Field crop: tomato
Growth stage: 2
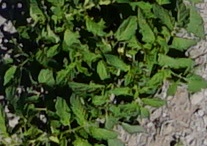
Species: tomato